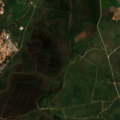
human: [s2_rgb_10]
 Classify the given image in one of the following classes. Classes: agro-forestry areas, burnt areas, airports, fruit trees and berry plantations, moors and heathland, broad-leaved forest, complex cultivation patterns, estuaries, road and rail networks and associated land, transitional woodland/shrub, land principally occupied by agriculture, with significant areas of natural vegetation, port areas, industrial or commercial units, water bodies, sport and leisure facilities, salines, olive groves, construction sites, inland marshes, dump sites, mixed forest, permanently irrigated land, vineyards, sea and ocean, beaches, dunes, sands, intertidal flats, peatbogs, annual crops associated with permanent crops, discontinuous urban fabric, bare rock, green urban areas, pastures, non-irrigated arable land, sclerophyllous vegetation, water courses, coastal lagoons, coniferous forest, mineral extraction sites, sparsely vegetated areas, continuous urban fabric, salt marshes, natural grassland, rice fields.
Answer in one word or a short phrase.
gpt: discontinuous urban fabric, non-irrigated arable land, vineyards, annual crops associated with permanent crops, complex cultivation patterns, salt marshes